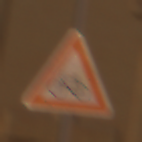
Verkehrszeichen: RadverkehrRechts
Umgebung: Outdoor, Urban
Tageszeit: MorningAfternoon
Wetter: PartlyCloudy
Licht: Natural
Jahreszeit: NotSpecified
Kontrast: HighContrast